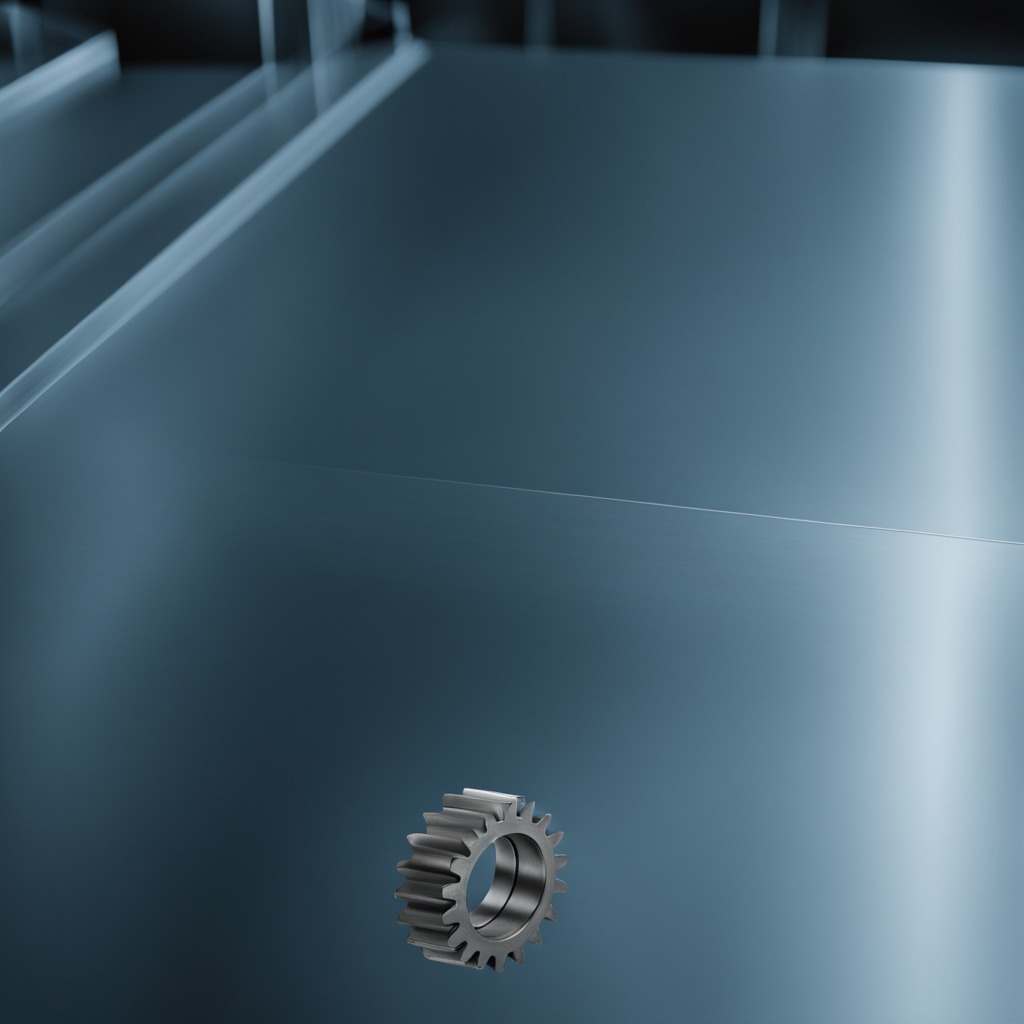
A steel gear with teeth is lying on a metal table in a machine shop under fluorescent lights.